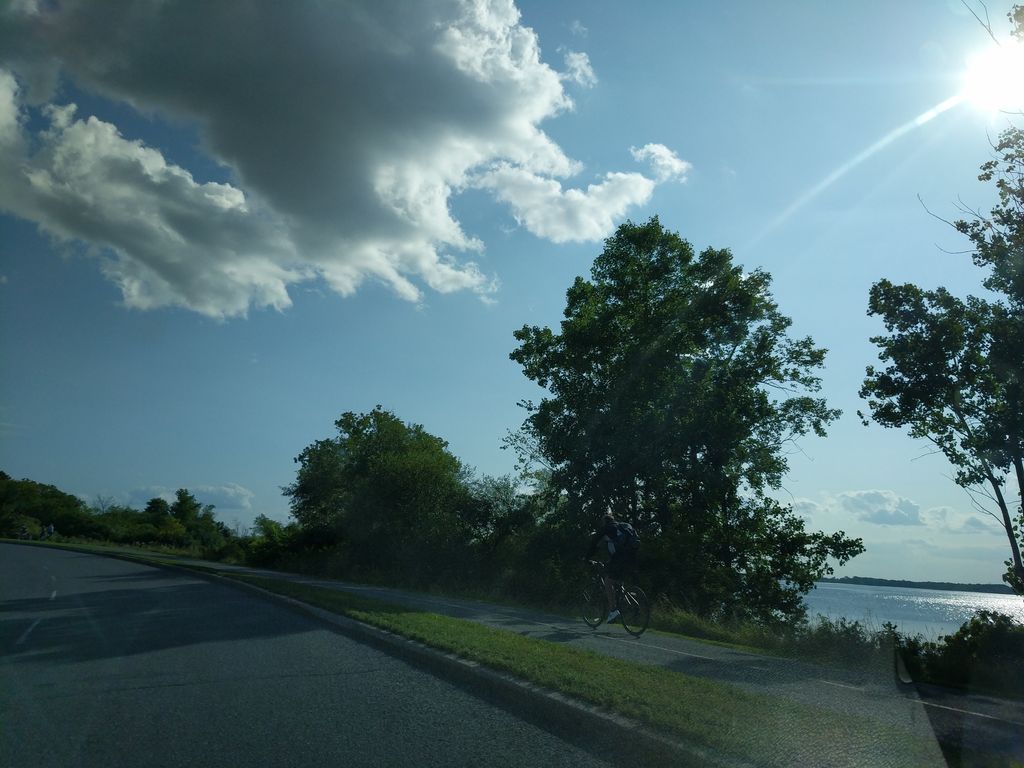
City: ottawa-gatineau